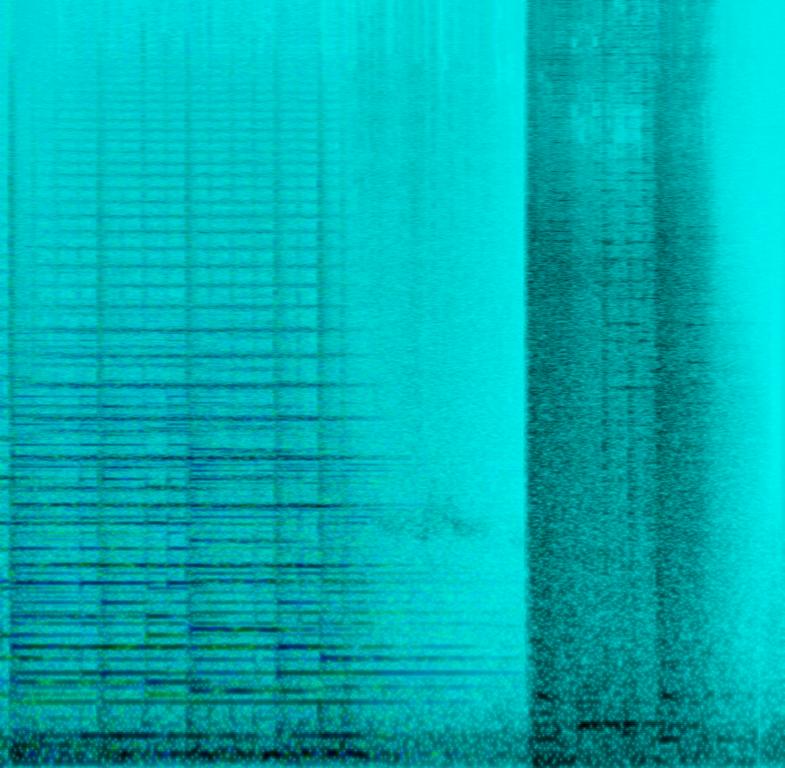
The low quality recording features a groovy orchestra percussions, sustained strings melody and shimmering hi hats. In the second half of the loop, there is a wind sound effect, followed by loud metallic impact. It sounds glorious, epic, uplifting and like a sync sound for a video game.